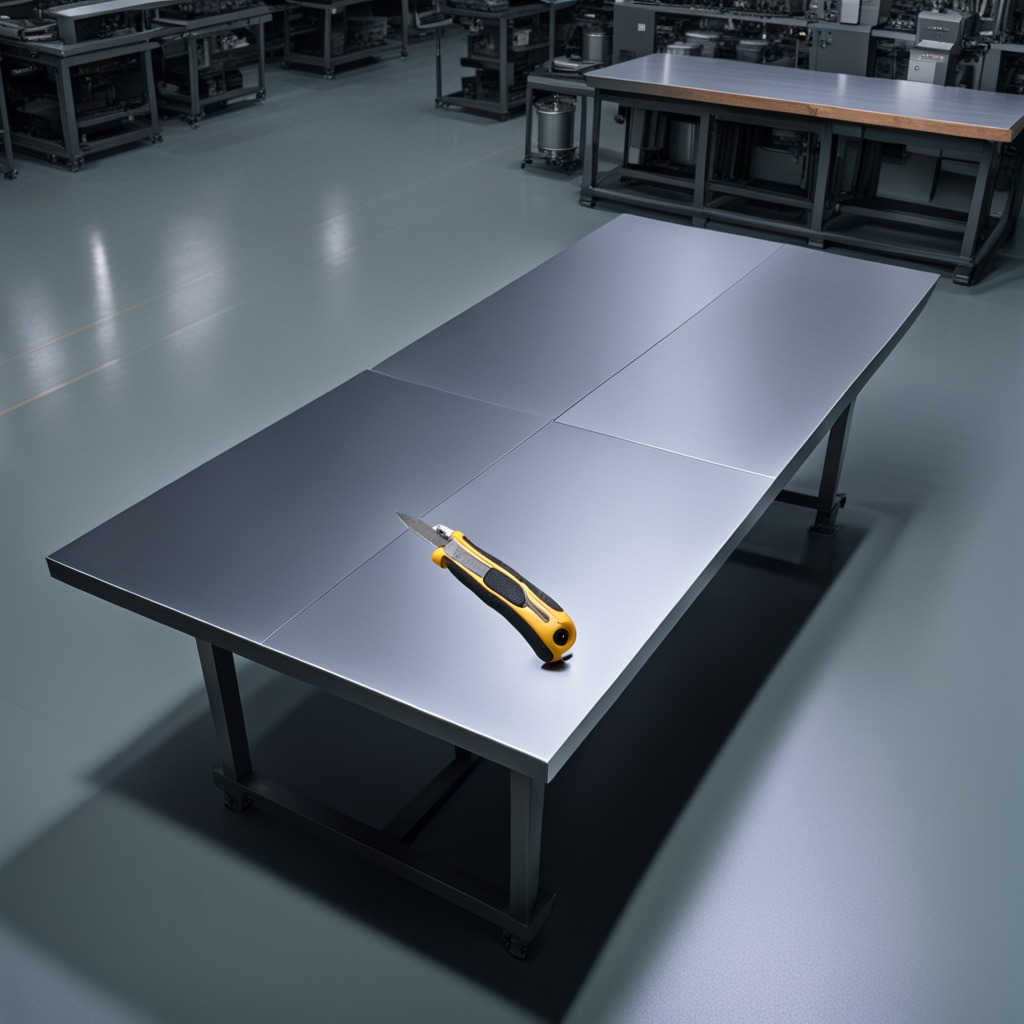
A utility knife is lying on the tabletop.